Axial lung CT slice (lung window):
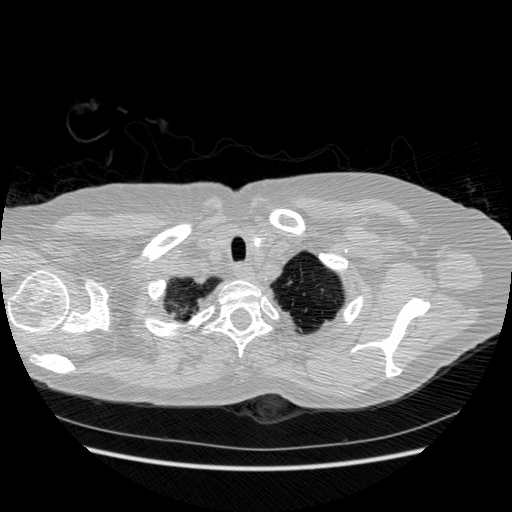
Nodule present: no